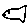
Label: fish